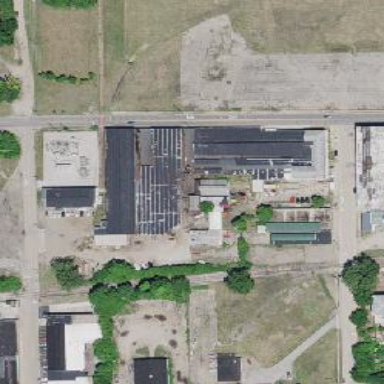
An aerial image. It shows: Historic factory.